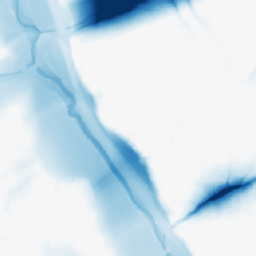
Category: morphological
Decomposition family: morphological
Decomposition parameters: operation: closing
size: 50
Upsampling method: nearest
Upsampling parameters: scale: 2
Upsampling scale: 2